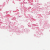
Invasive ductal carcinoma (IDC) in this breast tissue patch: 0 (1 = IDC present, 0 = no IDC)